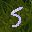
Label: 5